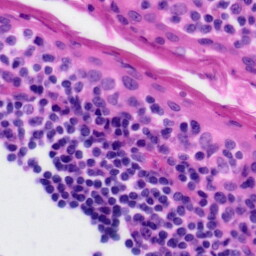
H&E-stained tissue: Tonsil